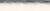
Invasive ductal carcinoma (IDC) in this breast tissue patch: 0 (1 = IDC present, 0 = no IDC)